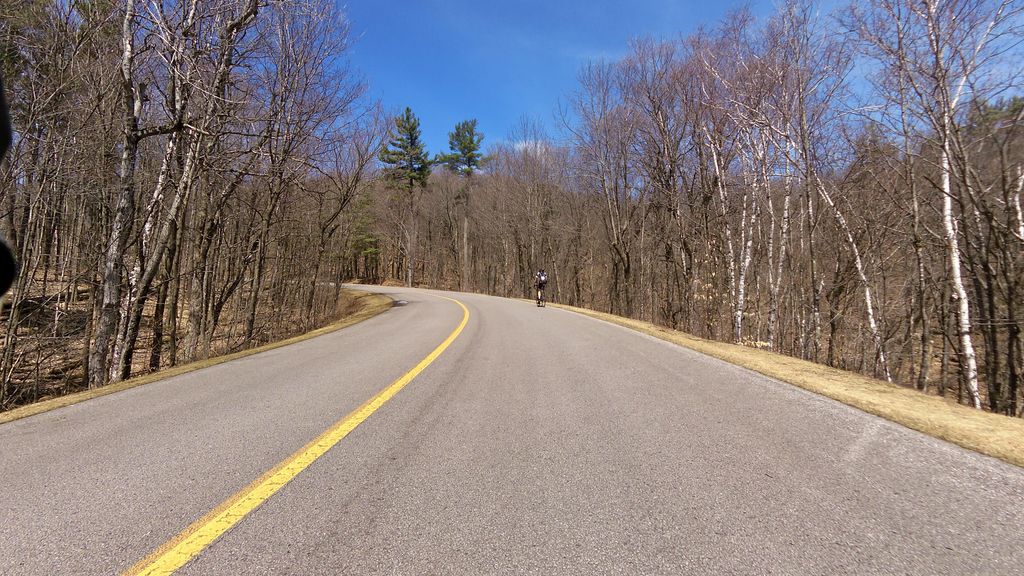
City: ottawa-gatineau